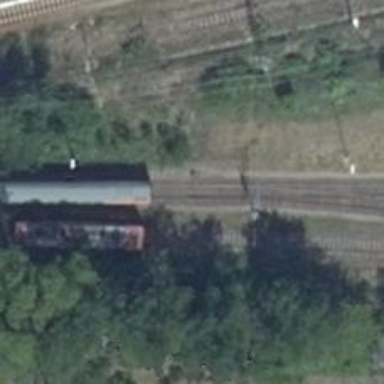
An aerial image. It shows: Railway switch.